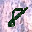
Label: 8